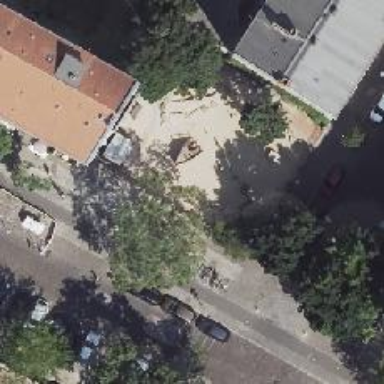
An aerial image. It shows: Playground with teen shelter.